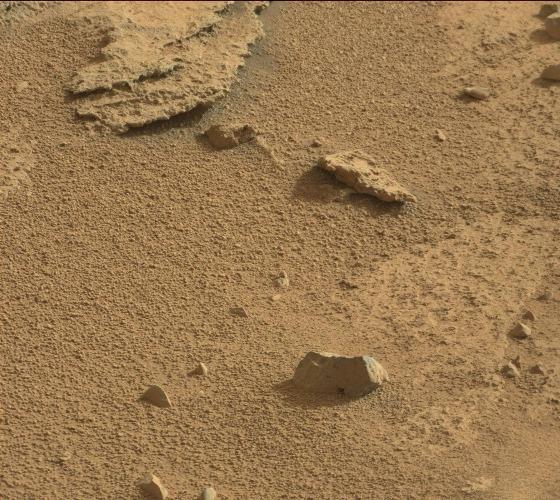
Terrain classes present: Bedrock, Gravel / Sand / Soil, Rock, Shadow